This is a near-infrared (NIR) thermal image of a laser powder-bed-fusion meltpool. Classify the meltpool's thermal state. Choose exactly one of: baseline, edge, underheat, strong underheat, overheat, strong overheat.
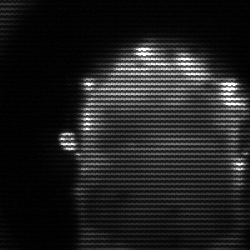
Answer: baseline